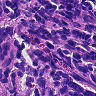
Metastatic tissue present: no